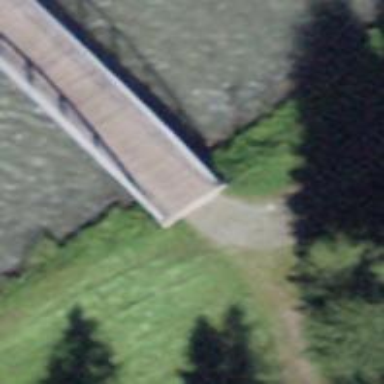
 suitable for Nordic skiing. The track has grade 3 level and is groomed for skating."